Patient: sex M, age 76
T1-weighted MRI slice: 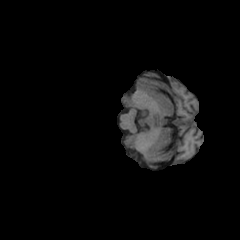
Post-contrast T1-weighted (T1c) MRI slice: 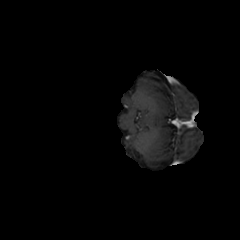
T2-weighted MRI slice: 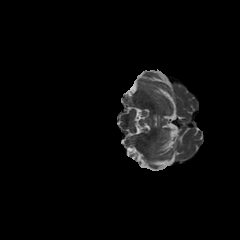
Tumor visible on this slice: no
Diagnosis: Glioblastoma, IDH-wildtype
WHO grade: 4